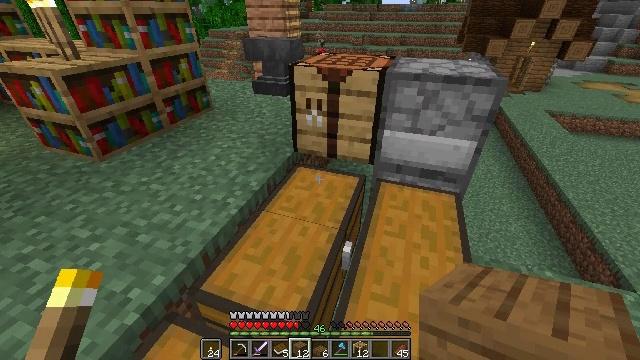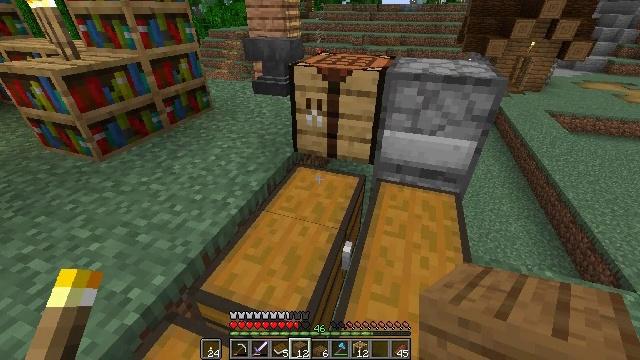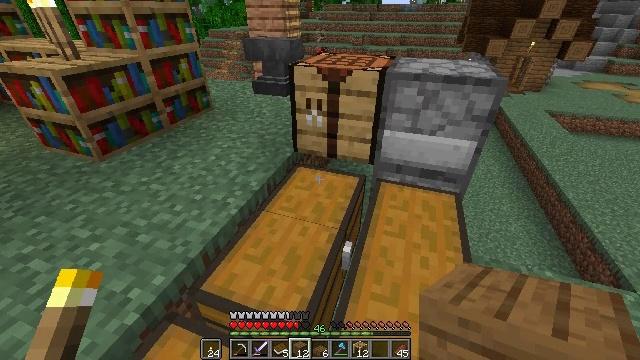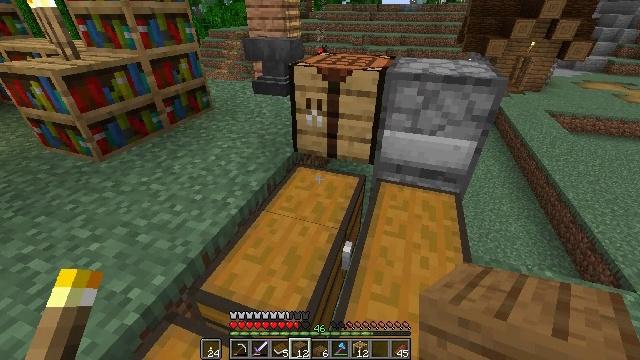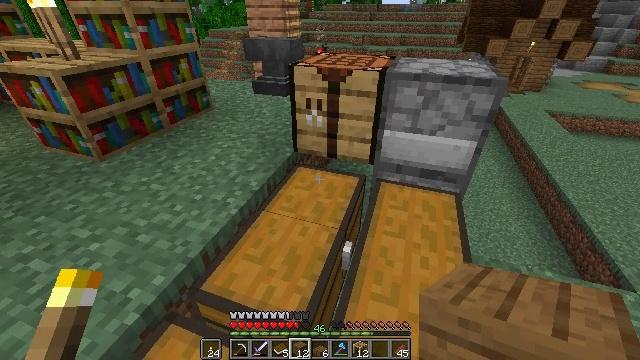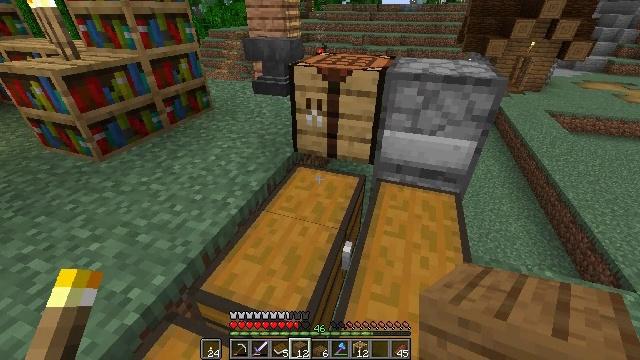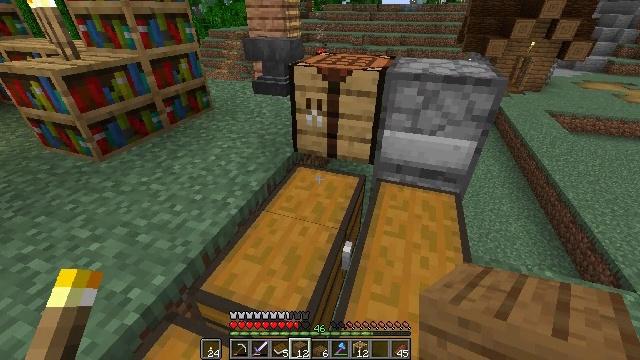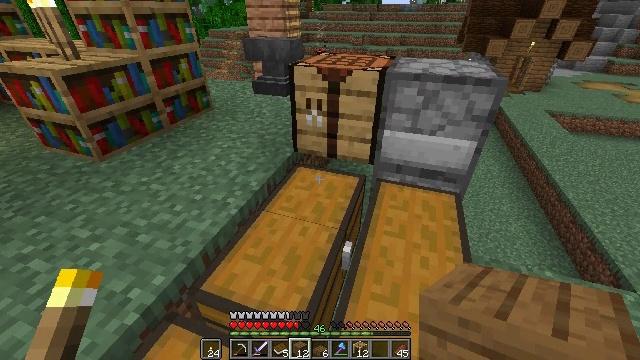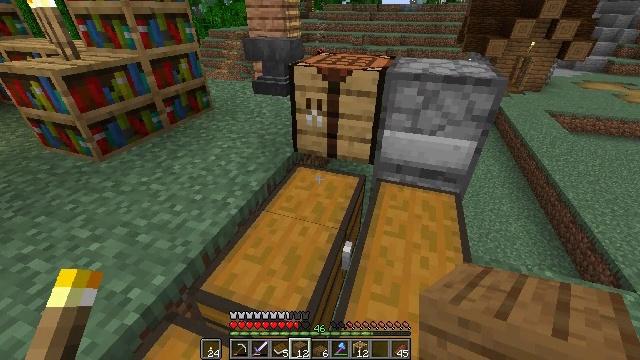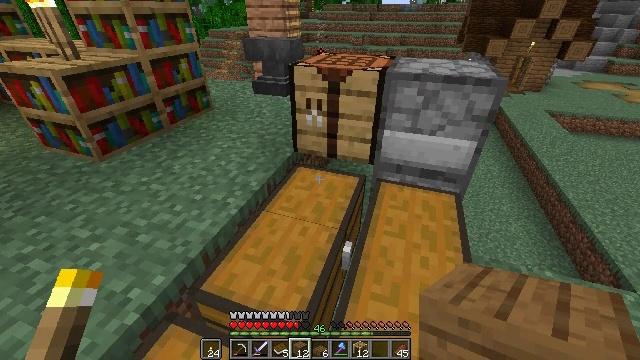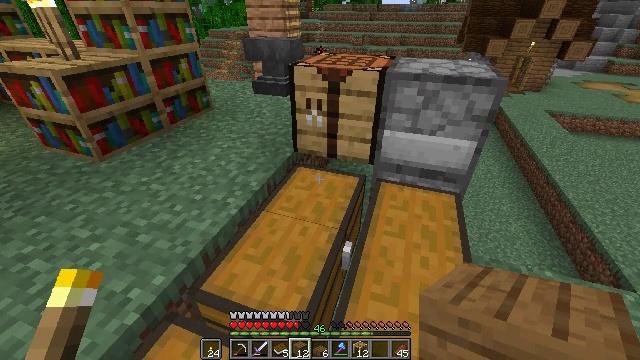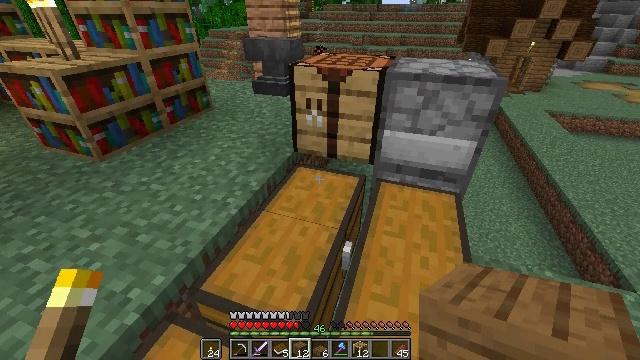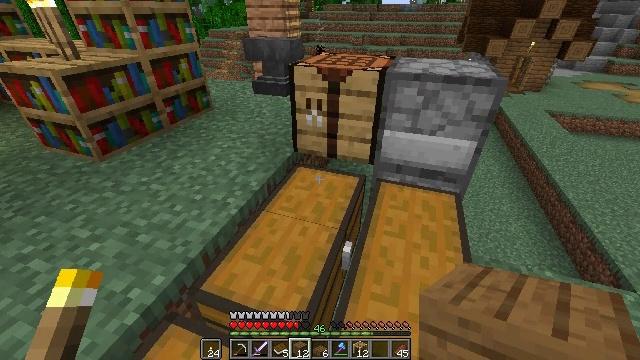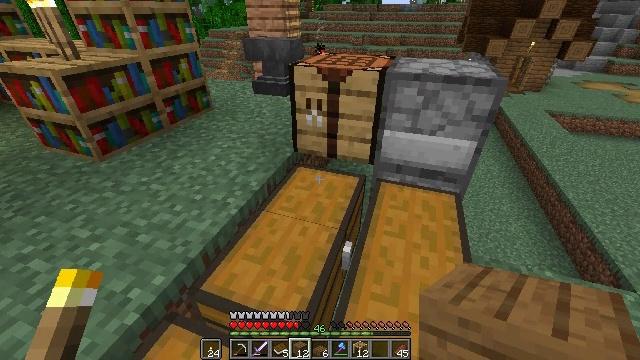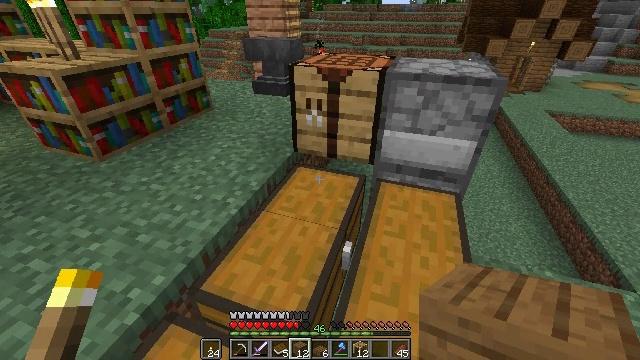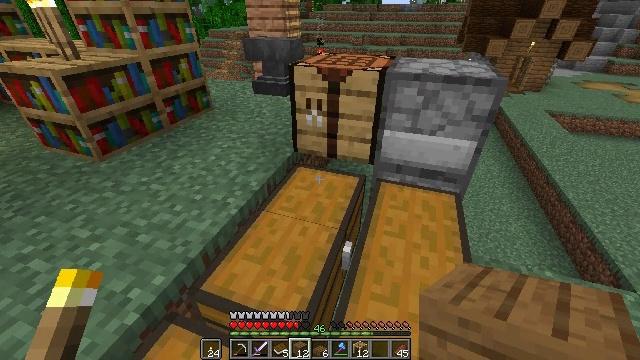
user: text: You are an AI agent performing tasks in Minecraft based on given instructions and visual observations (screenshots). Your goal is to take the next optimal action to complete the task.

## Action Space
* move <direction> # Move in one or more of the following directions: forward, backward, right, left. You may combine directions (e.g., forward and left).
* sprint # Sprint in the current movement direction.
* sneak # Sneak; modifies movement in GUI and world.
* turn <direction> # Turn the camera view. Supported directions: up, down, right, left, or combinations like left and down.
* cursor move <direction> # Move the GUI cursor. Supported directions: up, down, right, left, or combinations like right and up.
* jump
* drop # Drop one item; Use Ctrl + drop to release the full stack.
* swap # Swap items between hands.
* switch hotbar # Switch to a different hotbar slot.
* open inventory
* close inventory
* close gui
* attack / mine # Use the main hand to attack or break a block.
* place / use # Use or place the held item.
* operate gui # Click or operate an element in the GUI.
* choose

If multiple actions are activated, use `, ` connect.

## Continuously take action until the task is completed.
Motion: motion action
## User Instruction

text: Open the crafting table to craft a spruce fence gate.
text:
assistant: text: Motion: no_op
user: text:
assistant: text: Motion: no_op
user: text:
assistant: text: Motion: no_op
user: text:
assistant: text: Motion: no_op
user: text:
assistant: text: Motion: no_op
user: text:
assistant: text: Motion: no_op
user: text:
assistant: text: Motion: no_op
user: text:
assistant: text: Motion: no_op
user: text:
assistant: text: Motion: no_op
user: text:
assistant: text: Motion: no_op
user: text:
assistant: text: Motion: no_op
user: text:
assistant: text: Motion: no_op
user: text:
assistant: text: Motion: no_op
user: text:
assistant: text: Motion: no_op
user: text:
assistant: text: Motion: no_op
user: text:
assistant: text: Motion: no_op
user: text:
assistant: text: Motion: no_op
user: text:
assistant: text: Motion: no_op
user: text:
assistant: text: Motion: no_op
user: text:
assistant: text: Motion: no_op
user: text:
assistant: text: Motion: no_op
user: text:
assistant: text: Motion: no_op
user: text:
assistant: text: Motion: no_op
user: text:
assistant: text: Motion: no_op
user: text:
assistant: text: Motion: no_op
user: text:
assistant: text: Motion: no_op
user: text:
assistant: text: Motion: no_op
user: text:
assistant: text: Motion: no_op
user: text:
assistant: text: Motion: no_op
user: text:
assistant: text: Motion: no_op